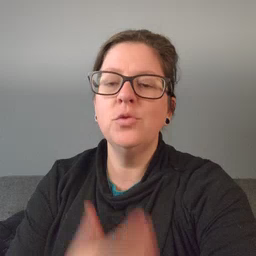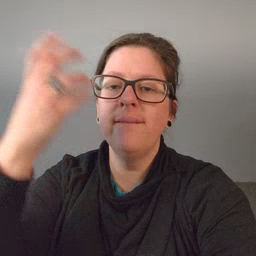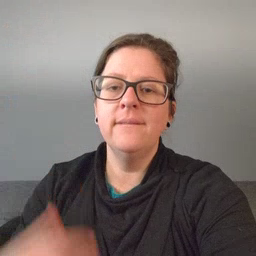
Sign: giraffe